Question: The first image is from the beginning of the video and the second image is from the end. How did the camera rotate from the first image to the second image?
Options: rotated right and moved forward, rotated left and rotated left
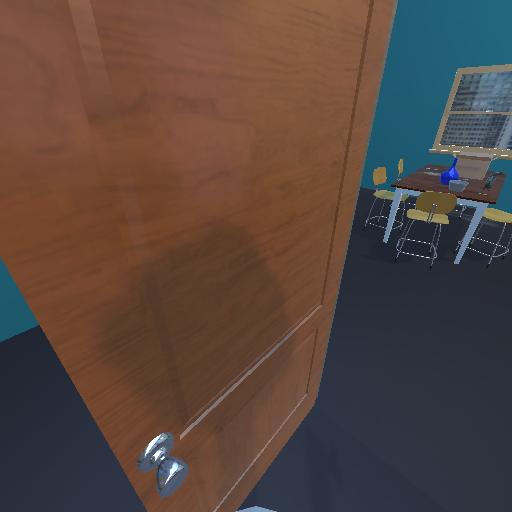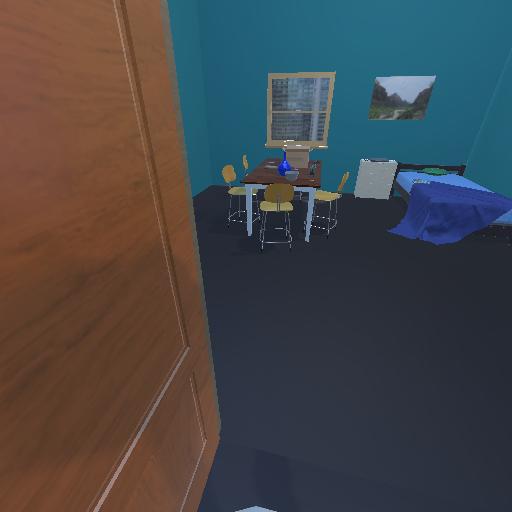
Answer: rotated right and moved forward